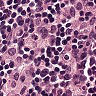
Metastatic tissue present: no